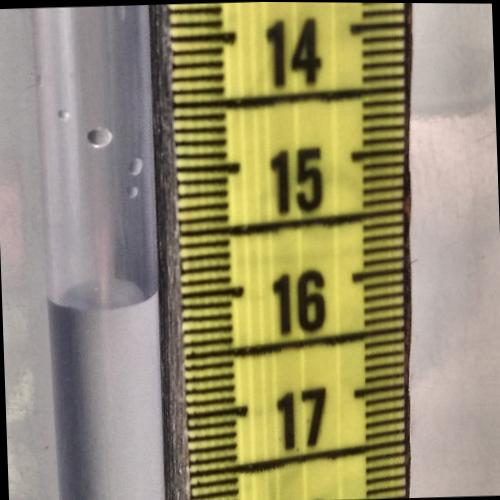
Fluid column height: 16.0 cm